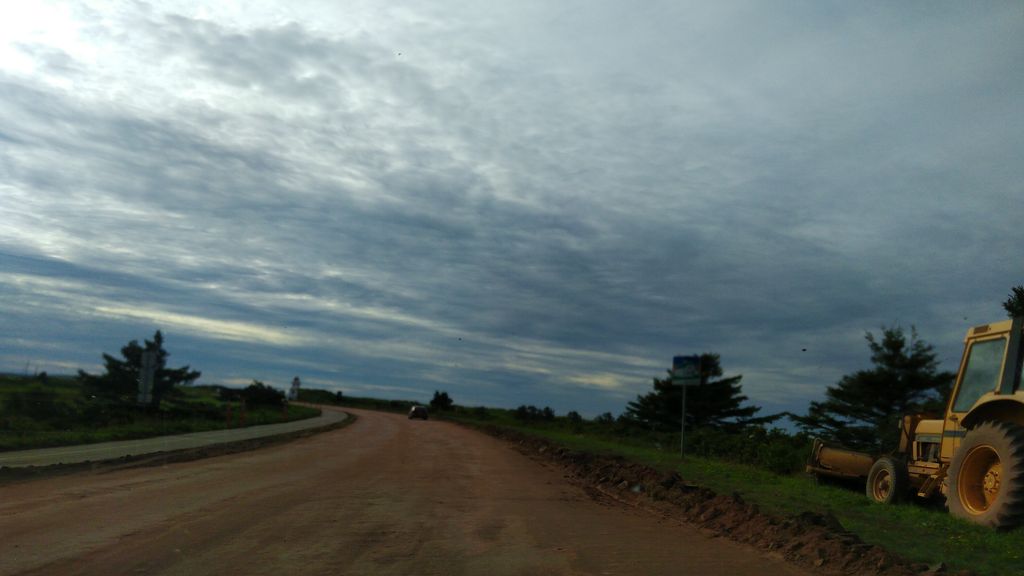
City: charlottetown